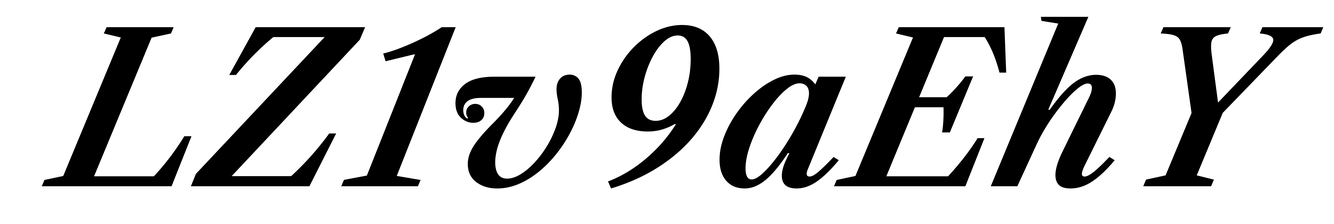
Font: LibreCaslonText-Italic_SemiBold_Italic